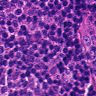
Metastatic tissue present: no